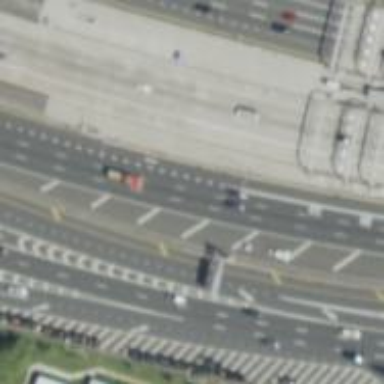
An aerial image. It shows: Toll gantry on the road.